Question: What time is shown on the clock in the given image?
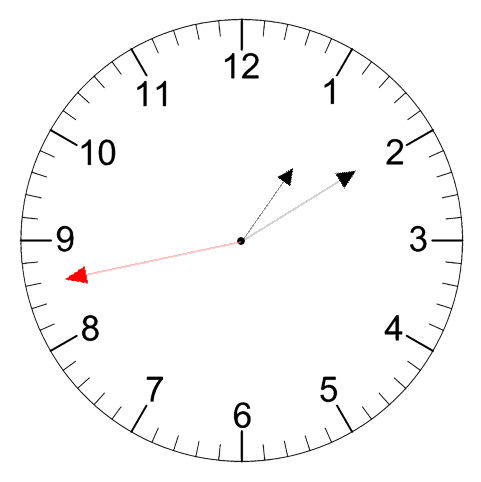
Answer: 01:09:43